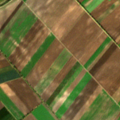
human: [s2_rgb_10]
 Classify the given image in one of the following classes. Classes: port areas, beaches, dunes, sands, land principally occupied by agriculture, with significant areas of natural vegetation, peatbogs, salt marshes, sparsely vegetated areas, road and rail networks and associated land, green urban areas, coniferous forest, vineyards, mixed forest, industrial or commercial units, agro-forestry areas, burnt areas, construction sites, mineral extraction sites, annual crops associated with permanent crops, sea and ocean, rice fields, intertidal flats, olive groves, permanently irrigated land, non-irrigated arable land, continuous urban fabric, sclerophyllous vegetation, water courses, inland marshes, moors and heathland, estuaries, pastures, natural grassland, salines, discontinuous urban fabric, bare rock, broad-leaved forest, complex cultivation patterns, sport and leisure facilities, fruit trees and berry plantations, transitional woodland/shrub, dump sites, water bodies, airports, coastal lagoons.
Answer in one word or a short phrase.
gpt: non-irrigated arable land, pastures